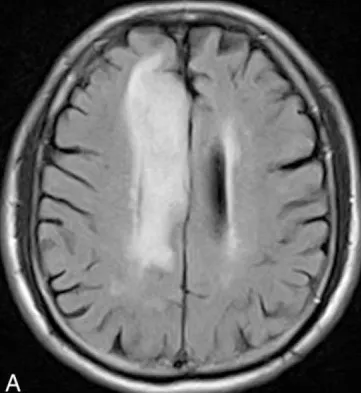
Brain MRI. (A and B) Serial FLAIR MRI shows the high signal intensity in the territory of the right anterior cerebral artery, which indicates recent cerebral infarction. MRI = magnetic resonance imaging.
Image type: radiology (mri)